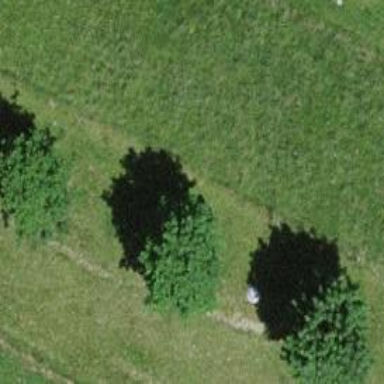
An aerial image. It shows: Deciduous broadleaved tree.